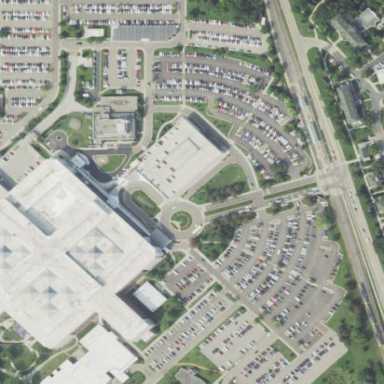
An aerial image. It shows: Healthcare facility identified as hospital.